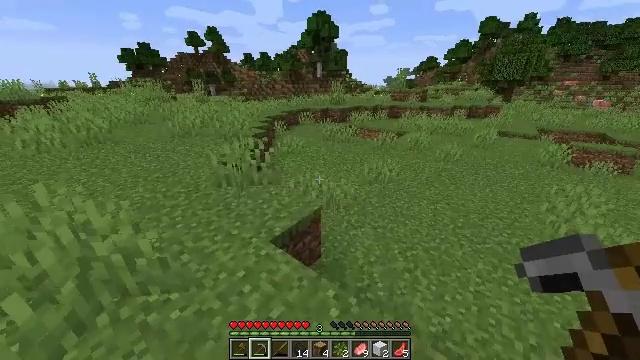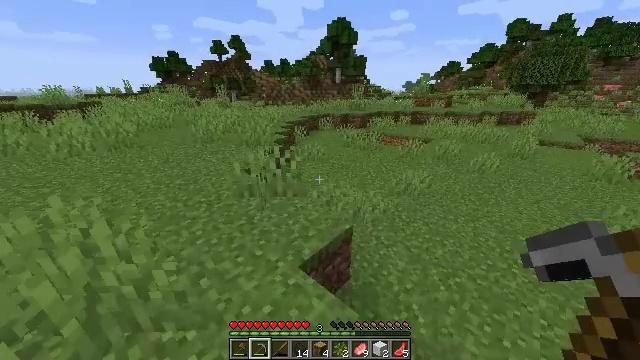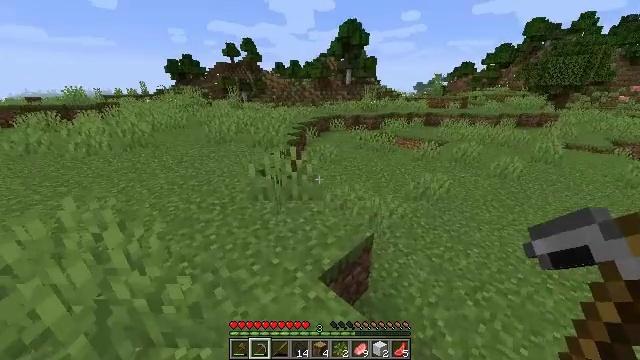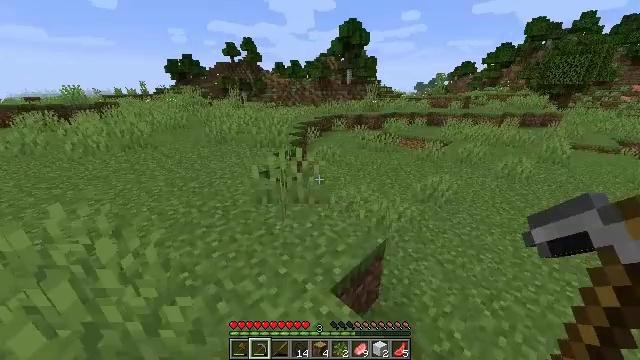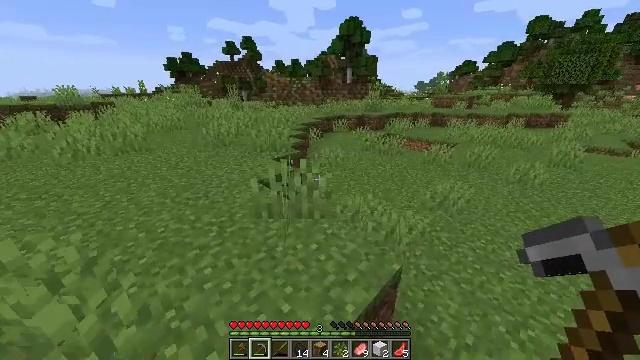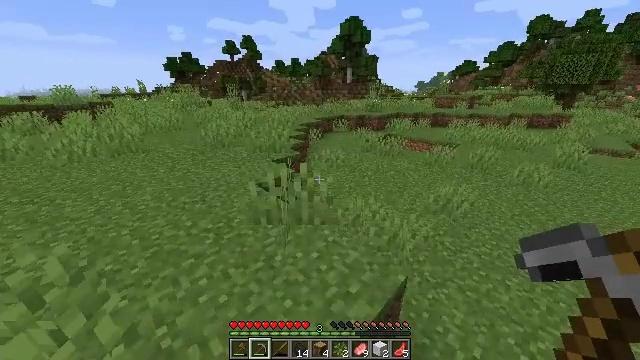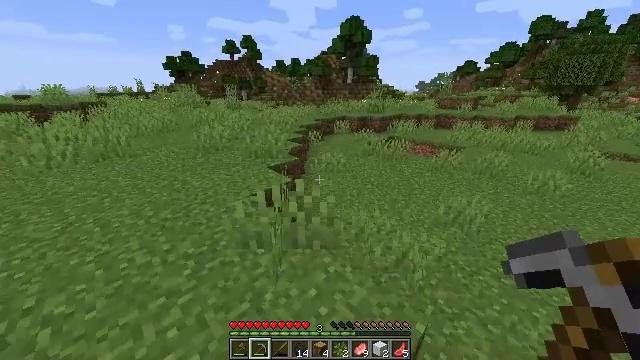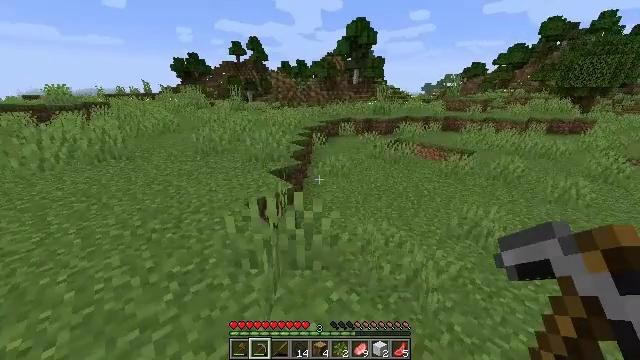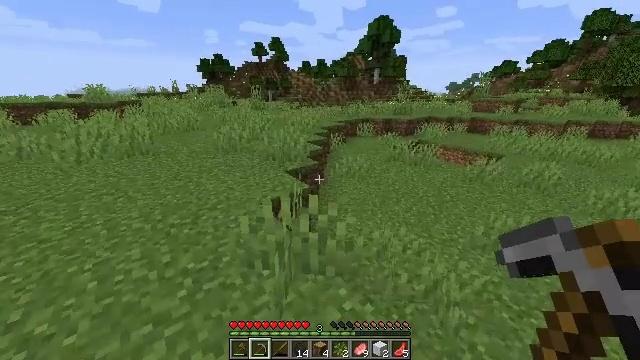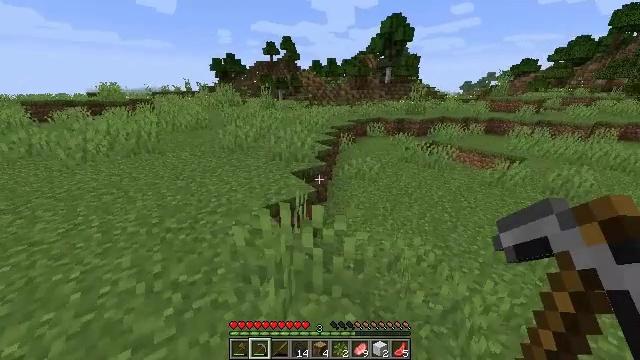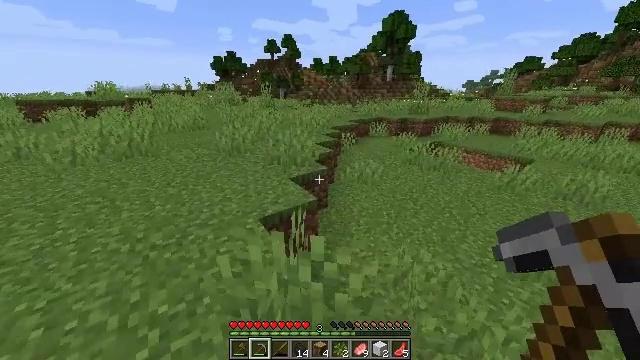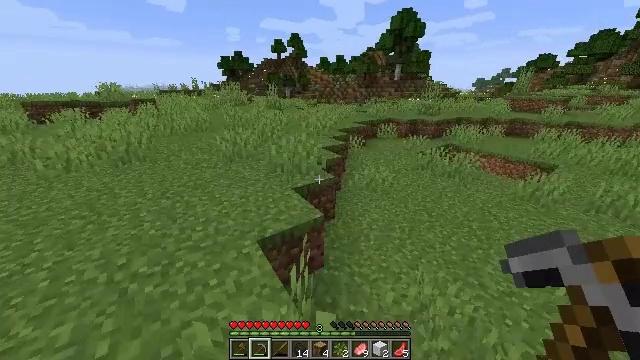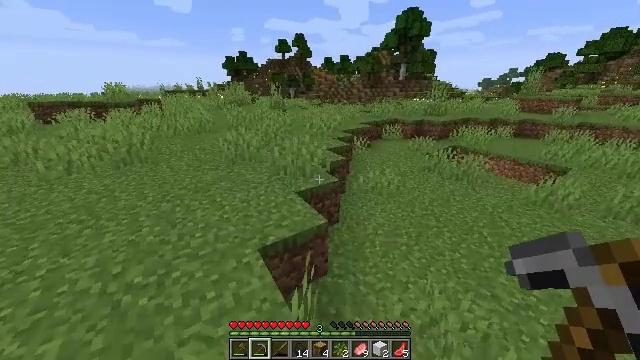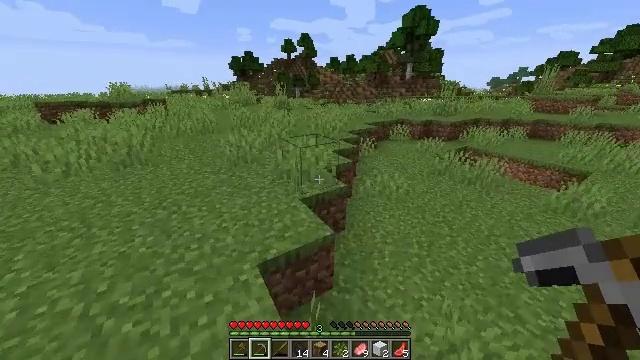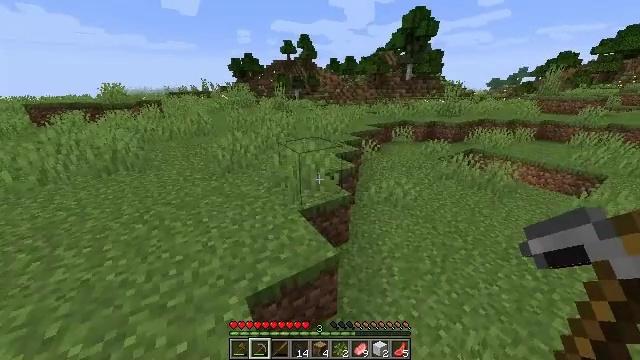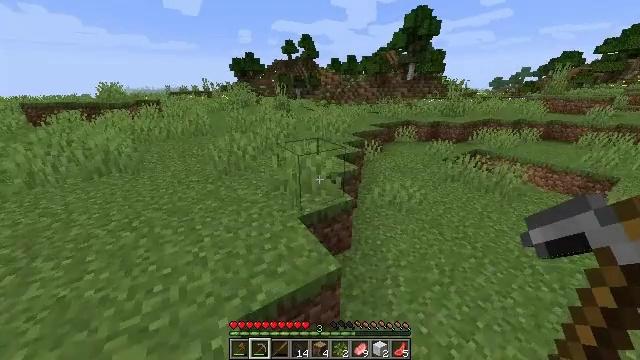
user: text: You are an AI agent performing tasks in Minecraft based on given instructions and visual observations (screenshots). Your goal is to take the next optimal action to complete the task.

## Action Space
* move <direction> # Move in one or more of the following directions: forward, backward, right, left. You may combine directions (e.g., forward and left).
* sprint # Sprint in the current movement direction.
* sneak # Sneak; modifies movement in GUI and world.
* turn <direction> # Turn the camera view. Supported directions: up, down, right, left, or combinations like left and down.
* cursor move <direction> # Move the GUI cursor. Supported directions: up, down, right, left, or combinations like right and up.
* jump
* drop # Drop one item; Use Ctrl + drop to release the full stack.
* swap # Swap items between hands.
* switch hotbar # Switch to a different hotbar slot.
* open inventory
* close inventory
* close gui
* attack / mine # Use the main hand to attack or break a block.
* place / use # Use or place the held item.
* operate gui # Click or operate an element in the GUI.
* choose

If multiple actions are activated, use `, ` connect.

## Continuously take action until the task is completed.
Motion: motion action
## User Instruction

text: Break the white tulip to collect it.
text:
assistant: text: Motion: move forward and move left, turn left and up
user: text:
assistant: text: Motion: move forward and move left, turn left
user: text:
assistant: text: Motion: move forward
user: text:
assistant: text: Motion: move forward
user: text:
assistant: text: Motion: move forward
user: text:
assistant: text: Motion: move forward
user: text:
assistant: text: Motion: move forward, turn left
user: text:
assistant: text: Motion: move forward, turn left
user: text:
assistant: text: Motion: move forward, turn left
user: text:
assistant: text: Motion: move forward
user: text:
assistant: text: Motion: move forward, turn left
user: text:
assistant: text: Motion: move forward, turn left
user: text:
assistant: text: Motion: move forward, turn left
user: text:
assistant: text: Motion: move forward
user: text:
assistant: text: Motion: move forward
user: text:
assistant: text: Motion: move forward
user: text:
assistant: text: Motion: move forward
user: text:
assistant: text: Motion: move forward
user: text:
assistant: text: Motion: move forward
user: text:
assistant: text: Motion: move forward
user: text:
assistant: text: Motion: move forward
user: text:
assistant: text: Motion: move forward
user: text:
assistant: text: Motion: move forward
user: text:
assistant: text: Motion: move forward
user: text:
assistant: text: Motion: move forward
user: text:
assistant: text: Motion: move forward
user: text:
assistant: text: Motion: move forward
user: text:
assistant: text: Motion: move forward
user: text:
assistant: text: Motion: move forward, jump
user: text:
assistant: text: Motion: move forward, jump